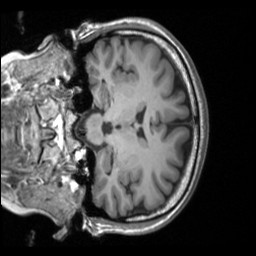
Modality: T1w
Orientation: coronal
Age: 20
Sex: female
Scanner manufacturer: siemens
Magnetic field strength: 3 T
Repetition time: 1.9 s
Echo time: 0.00226 s